Question: I want to create a crescendo that extends over two measures.
The following code
'''
elative c'
{
c4\pp\< c4 c4 c4 | c1
f
}
'''
compiles to

which is almost what I want. However, I would like the ff markings to appear further to the right, directly under the very next bar line, to indicate that the last whole tone should have a gradual increase in volume as well.
How can I achieve this?
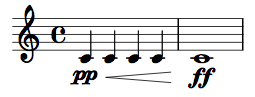
Answer: You could use <URL> to "move" the to the end of the second bar:
'''
elative c'
{
c4\pp\< c4 c4 c4 |
<< c1 { s2. s4
f } >>
}
'''
This results in: